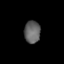
Tissue: lung
Cell type: Epithelial cells
Senescence score: 0.05125
Nuclear area (px): 352
Mean DAPI intensity: 98.08